Question: I have created a single Bar Series which have around 2000 pts. After plotting the bar are seen with black color instead of the Series Color.

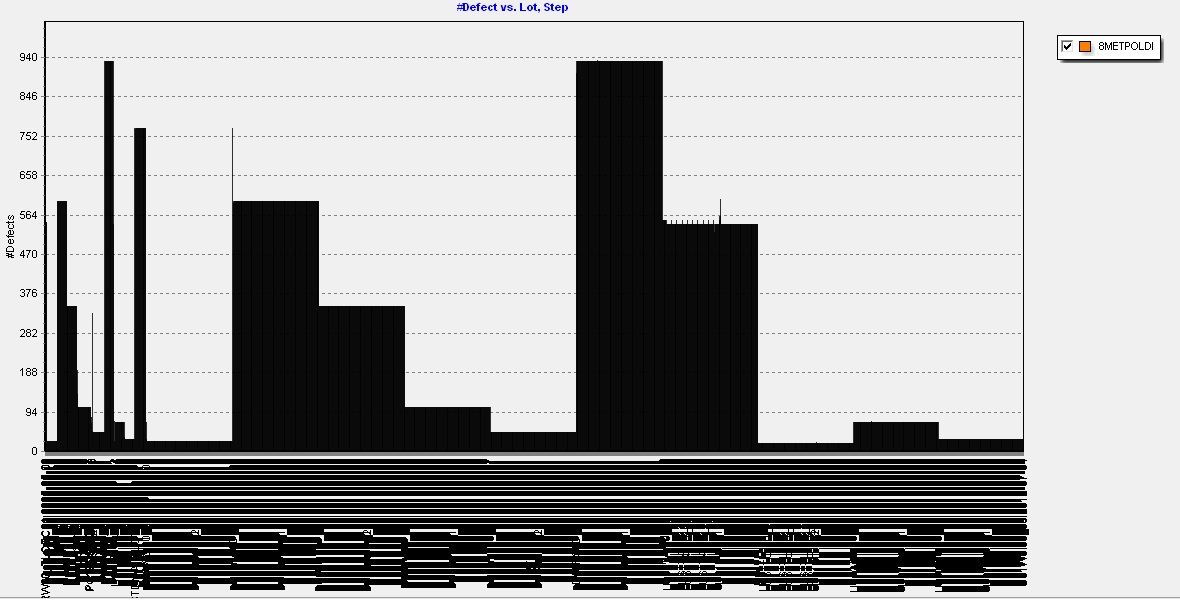
Answer: Try setting the 'Pen.Visible=false'. The minimum size of the pen is 1 and having so many bars, it ends drawing the borders without space for the brushes.